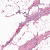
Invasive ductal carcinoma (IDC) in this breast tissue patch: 0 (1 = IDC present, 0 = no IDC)